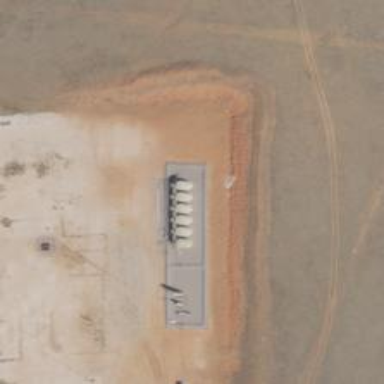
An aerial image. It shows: Storage tank that is man-made.